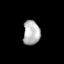
Tissue: lung
Cell type: Epithelial cells
Senescence score: 0.1553
Nuclear area (px): 405
Mean DAPI intensity: 181.346